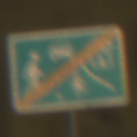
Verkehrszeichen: EndeVerkehrsberuhigterBereich
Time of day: Night
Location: Outdoor (Suburban)
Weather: PartlyCloudy
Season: NotSpecified
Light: Artificial